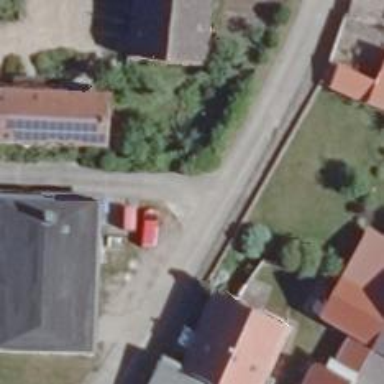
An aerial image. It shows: Driveway.